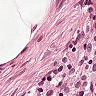
Metastatic tissue present: no